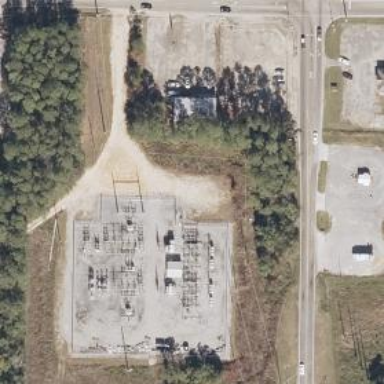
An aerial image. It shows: Distribution level power substation surrounded by fence.